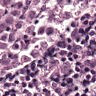
Metastatic tissue present: yes